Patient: sex M, age 58
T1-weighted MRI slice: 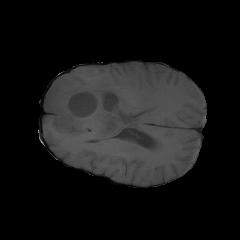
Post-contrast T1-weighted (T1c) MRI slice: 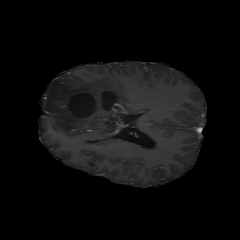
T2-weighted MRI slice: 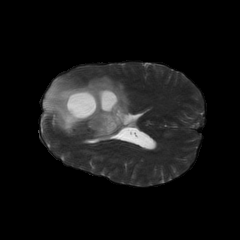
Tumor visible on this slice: yes
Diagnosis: Astrocytoma, IDH-mutant
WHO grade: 4